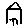
Label: house